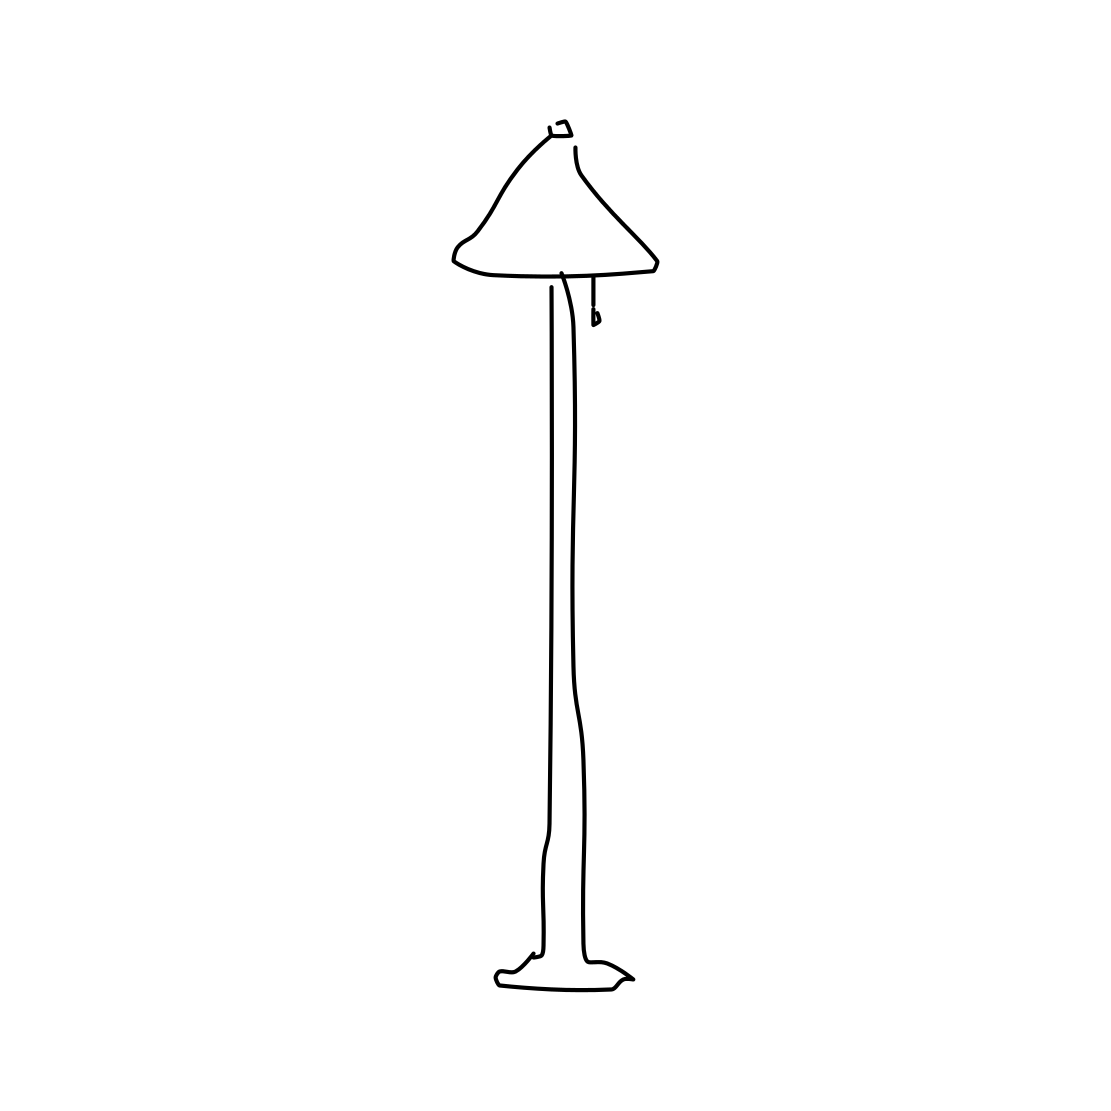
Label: floor lamp